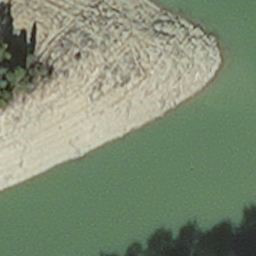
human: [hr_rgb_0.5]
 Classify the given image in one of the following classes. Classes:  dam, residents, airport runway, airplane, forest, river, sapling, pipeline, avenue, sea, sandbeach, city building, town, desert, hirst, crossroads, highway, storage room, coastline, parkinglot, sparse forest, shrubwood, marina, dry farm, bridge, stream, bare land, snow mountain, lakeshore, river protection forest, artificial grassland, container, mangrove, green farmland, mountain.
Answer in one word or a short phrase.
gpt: hirst